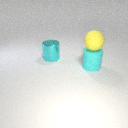
large yellow rubber sphere above large cyan rubber cylinder